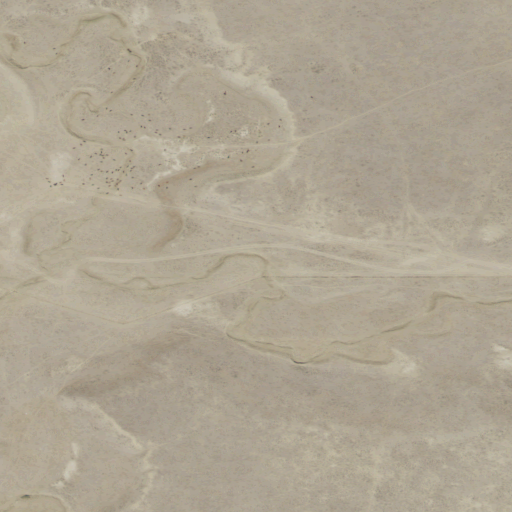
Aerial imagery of valley in Montana named Studhorse Coulee containing grassland and shrub